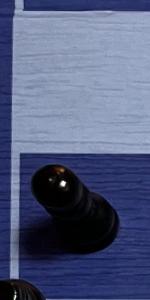
Label: Pawn_Black